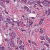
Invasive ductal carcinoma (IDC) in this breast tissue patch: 1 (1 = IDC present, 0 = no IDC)